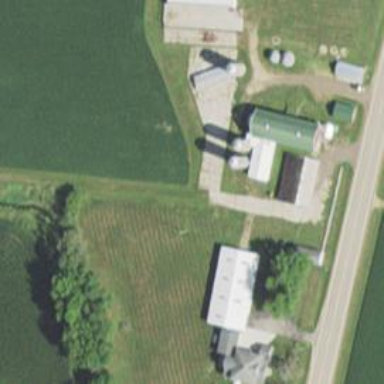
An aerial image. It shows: Silo.